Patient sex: M
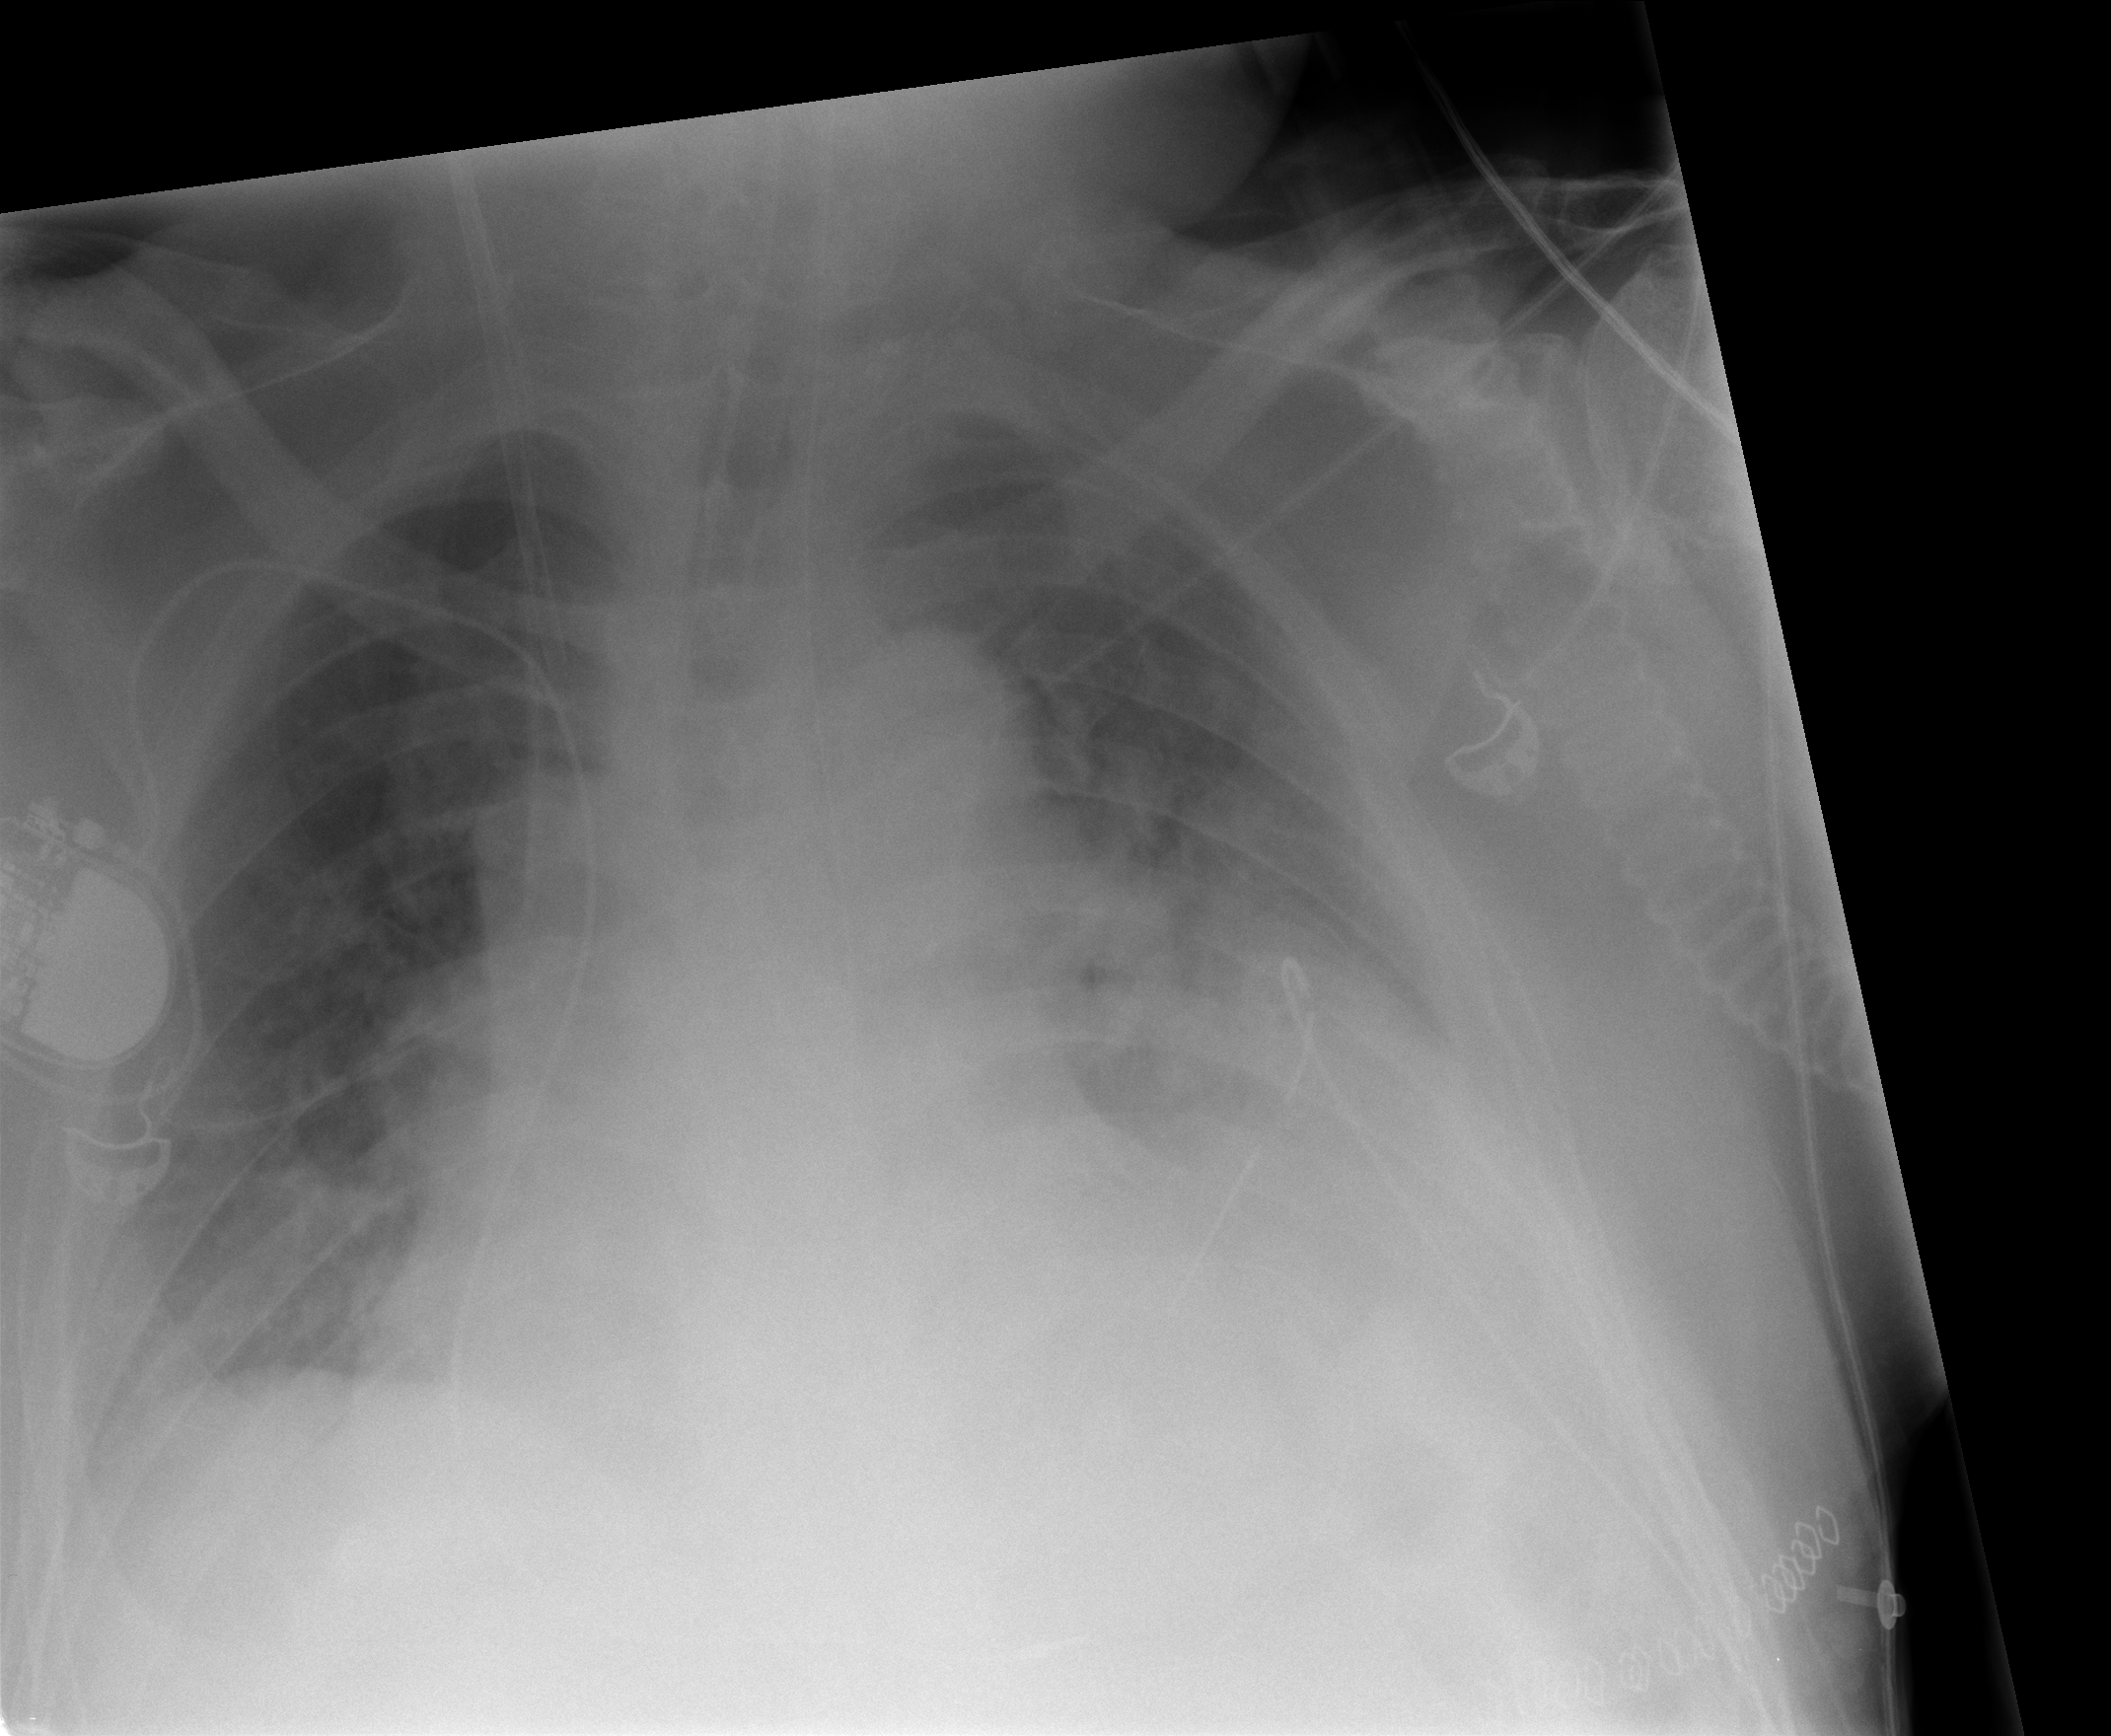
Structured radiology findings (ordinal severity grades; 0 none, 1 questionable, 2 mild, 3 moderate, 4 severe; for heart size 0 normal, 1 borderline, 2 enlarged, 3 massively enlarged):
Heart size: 2
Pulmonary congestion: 2
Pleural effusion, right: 2
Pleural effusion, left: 3
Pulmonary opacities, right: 2
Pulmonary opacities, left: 2
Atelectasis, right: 2
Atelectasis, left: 3